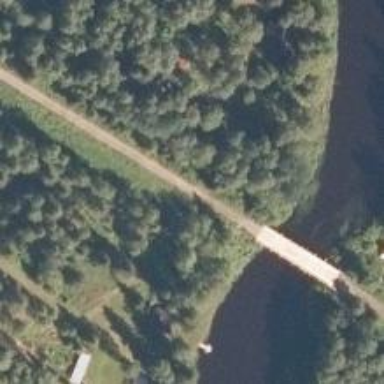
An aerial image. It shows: Abandoned railway track on grade1 bridge with single track.